Question: # Question
I'm attempting to make a custom UIView component in swift playground. I've been able to figure out how to do everything except for render text correctly. I'm not sure if i'm supposed to do this via Core Graphics or Core Text or exactly how to get it working correctly.
As you can see in the image below I want to render text both upside down and right side up on either side of my custom View Component

I've tried various ways to get the text to work but I keep running aground. If somebody would be able to show me how to modify my playground to add a few text rendering that would be awesome.
# Playground Code
'''
// Playground - noun: a place where people can play
import Foundation
import UIKit
class RunwayView : UIView {
var northText : String?
var southText : String?
///Draws the "runway"
override func drawRect(rect: CGRect) {
// Setup graphics context
var ctx = UIGraphicsGetCurrentContext()
// clear context
CGContextClearRect(ctx, rect)
let parentVieBounds = self.bounds
let width = CGRectGetWidth(parentVieBounds)
let height = CGRectGetHeight(parentVieBounds)
// Setup the heights
let endZoneHeight : CGFloat = 40
/* Remember y is negative and 0,0 is upper left*/
//Create EndZones
CGContextSetRGBFillColor(ctx, 0.8, 0.8, 0.8, 1)
CGContextFillRect(ctx, CGRectMake(0, 0, width, endZoneHeight))
CGContextFillRect(ctx, CGRectMake(0, height-endZoneHeight, width, endZoneHeight))
var northString = NSMutableAttributedString(string: "36")
var attrs = [NSFontAttributeName : UIFont.systemFontOfSize(16.0)]
var gString = NSMutableAttributedString(string:"g", attributes:attrs);
var line = CTLineCreateWithAttributedString(gString)
CGContextSetTextPosition(ctx, 10, 50);
CTLineDraw(line, ctx);
// Clean up
}
}
var outerFrame : UIView = UIView(frame: CGRectMake(20,20,400,400))
var runway1 : RunwayView = RunwayView(frame: CGRectMake(0,0,30,260))
var runway2 : RunwayView = RunwayView(frame: CGRectMake(80,0,30,340))
runway1.transform = CGAffineTransformConcat(CGAffineTransformMakeTranslation(20, 200),
CGAffineTransformMakeRotation(-0.785398163))
outerFrame.addSubview(runway1)
runway2.transform = CGAffineTransformConcat(CGAffineTransformMakeTranslation(120, 140),
CGAffineTransformMakeRotation(-0.585398163))
outerFrame.addSubview(runway2)
outerFrame.backgroundColor = UIColor.yellowColor()
outerFrame.clipsToBounds = true
// View these elements
runway1
outerFrame
runway1
'''
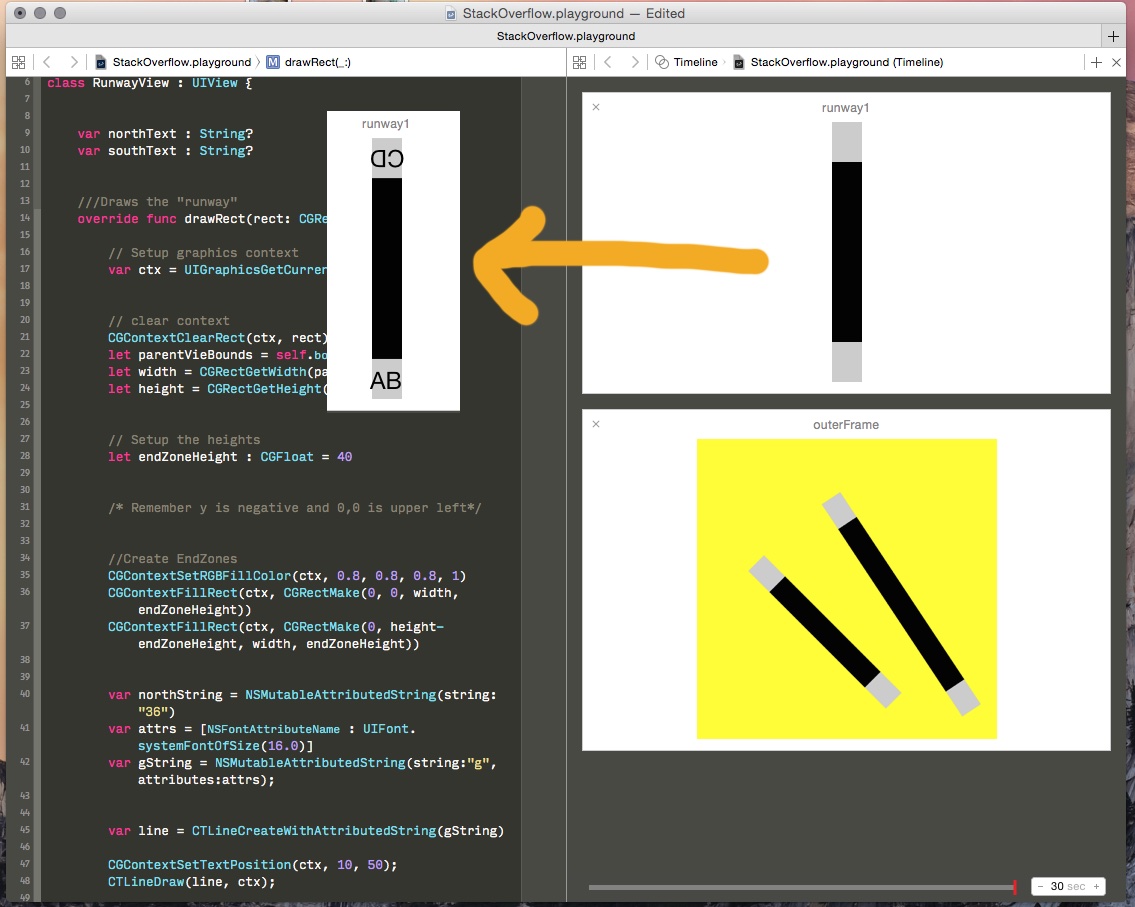
Answer: I wrote a utility function for my app to draw text using 'CoreText'.
It returns the text size for further processing:
'''
func drawText(context: CGContextRef, text: NSString, attributes: [String: AnyObject], x: CGFloat, y: CGFloat) -> CGSize {
let font = attributes[NSFontAttributeName] as UIFont
let attributedString = NSAttributedString(string: text, attributes: attributes)
let textSize = text.sizeWithAttributes(attributes)
// y: Add font.descender (its a negative value) to align the text at the baseline
let textPath = CGPathCreateWithRect(CGRect(x: x, y: y + font.descender, width: ceil(textSize.width), height: ceil(textSize.height)), nil)
let frameSetter = CTFramesetterCreateWithAttributedString(attributedString)
let frame = CTFramesetterCreateFrame(frameSetter, CFRange(location: 0, length: attributedString.length), textPath, nil)
CTFrameDraw(frame, context)
return textSize
}
'''
Call it like so:
'''
var textAttributes: [String: AnyObject] = [
NSForegroundColorAttributeName : UIColor(white: 1.0, alpha: 1.0).CGColor,
NSFontAttributeName : UIFont.systemFontOfSize(17)
]
drawText(ctx, text: "Hello, World!", attributes: textAttributes, x: 50, y: 50)
'''
Hope that helps you.